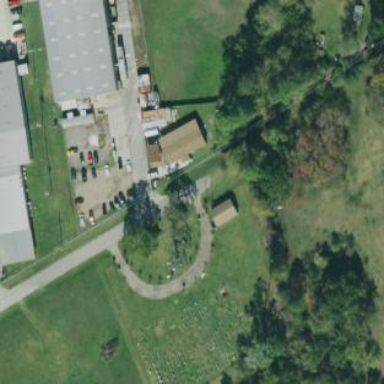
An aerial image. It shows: Cemetery.